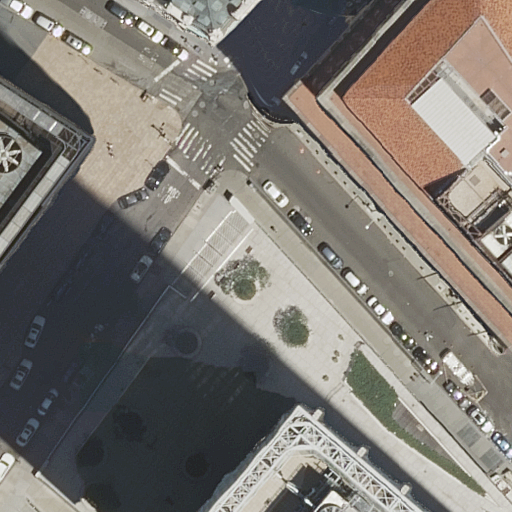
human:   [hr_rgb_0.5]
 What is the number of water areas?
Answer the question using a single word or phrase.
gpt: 0

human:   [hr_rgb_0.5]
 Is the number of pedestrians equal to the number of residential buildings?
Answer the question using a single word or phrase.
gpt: no

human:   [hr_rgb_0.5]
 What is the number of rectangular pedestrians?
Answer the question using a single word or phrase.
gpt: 1

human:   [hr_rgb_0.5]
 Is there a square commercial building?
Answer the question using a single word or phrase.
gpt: no

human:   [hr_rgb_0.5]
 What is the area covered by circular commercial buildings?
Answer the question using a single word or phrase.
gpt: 0m2

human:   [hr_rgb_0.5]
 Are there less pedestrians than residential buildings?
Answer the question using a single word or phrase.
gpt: yes

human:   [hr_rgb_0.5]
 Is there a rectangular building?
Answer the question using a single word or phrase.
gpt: yes

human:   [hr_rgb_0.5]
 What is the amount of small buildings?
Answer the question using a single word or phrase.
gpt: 0

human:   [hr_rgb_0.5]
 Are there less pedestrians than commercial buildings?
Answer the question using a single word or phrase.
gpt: no

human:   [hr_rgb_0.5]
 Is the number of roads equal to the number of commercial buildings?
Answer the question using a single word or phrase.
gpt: no

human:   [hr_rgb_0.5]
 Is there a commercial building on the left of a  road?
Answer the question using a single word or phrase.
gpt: no

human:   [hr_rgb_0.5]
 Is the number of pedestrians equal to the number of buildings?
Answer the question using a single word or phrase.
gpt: no

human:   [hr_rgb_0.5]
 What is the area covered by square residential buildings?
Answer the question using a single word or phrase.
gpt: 0m2

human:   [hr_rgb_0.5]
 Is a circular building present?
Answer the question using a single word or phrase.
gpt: no

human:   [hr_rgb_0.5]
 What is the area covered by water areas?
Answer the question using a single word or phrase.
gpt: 0m2

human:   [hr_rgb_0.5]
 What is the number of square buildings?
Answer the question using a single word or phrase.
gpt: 0

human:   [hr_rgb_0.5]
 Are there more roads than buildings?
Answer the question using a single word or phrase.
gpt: yes

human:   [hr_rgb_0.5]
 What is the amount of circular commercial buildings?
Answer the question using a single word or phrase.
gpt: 0

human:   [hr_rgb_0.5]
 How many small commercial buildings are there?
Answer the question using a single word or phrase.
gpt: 0

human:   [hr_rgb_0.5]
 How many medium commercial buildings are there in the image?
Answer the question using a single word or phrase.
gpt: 0

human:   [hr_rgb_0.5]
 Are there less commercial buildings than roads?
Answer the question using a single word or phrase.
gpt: yes

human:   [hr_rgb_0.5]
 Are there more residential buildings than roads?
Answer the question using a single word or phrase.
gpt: no

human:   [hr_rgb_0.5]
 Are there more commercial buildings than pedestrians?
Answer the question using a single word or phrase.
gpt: no

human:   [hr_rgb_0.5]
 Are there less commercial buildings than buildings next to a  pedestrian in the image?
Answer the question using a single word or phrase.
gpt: yes

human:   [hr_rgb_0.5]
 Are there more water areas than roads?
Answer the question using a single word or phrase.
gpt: no

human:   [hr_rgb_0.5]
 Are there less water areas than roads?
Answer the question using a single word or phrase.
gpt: yes

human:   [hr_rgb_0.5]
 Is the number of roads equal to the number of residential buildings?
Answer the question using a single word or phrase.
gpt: no

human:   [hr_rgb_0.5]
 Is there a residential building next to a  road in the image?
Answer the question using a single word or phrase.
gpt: yes

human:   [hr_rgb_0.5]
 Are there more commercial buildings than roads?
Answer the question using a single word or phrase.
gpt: no

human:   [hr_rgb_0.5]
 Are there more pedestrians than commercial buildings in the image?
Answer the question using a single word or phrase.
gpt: yes

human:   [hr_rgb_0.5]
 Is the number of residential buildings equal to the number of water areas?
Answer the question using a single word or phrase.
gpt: no

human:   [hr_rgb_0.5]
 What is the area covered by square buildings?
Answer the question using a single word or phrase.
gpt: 0m2

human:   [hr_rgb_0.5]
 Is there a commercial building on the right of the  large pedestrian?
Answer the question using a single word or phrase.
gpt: no

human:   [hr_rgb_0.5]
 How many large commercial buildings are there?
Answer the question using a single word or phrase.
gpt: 0

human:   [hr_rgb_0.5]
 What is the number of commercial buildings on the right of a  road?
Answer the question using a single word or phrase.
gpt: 0

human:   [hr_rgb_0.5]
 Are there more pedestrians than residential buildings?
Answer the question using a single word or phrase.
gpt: no

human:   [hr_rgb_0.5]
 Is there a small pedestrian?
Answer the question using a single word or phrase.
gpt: yes